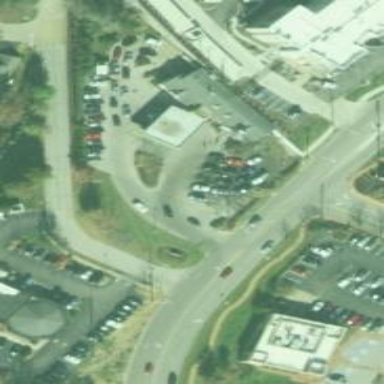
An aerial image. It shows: Fuel station.